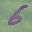
Label: 6